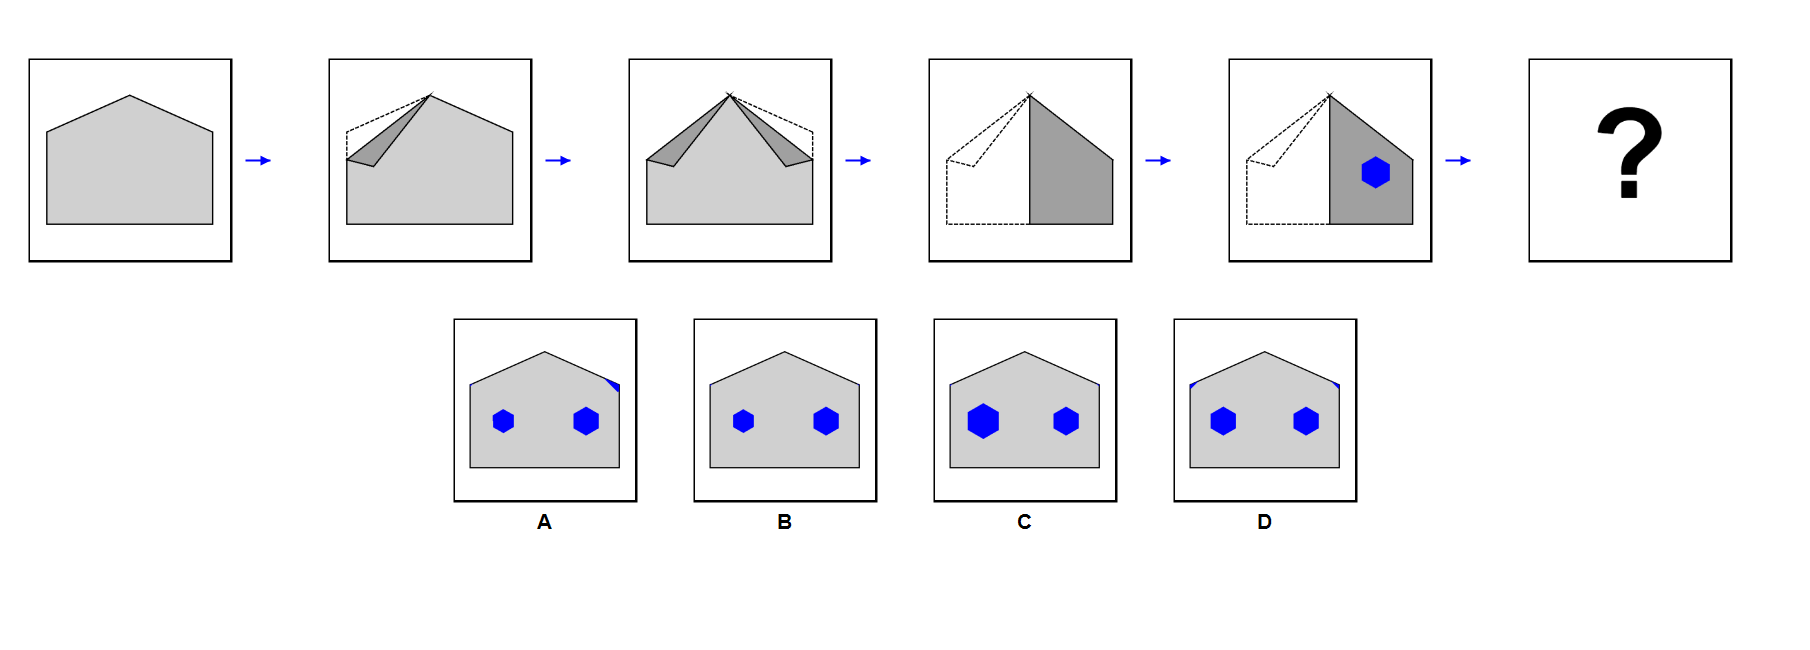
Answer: D